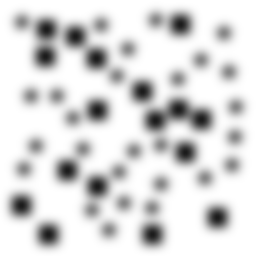
Squares: 17
Triangles: 0
Stars: 27
Total shapes: 44